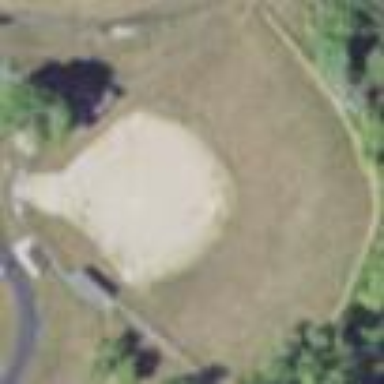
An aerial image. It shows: Baseball pitch for leisure and sports activities.